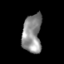
Tissue: skin
Cell type: Epithelial cells
Senescence score: 0.2526
Nuclear area (px): 730
Mean DAPI intensity: 139.784